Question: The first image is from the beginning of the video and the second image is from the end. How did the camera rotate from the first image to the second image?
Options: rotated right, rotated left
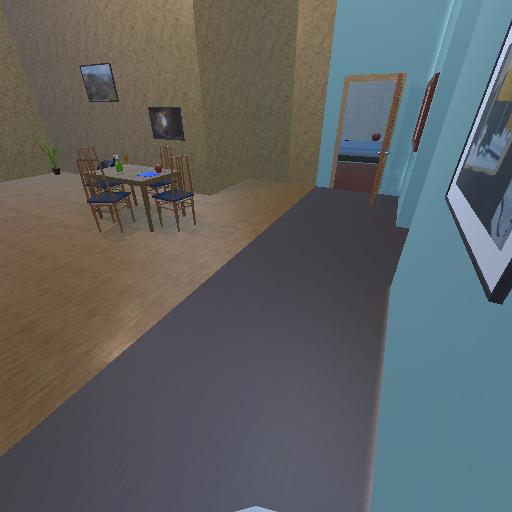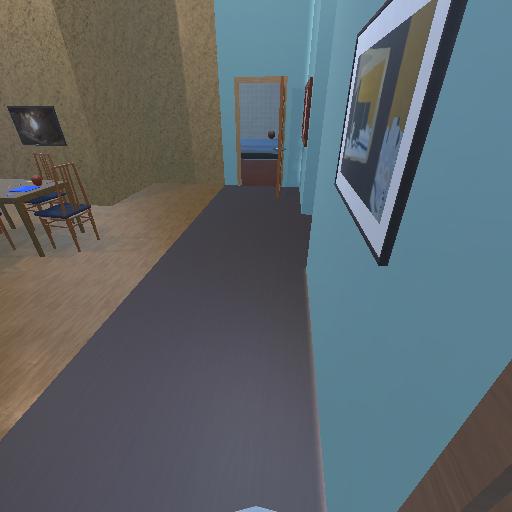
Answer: rotated right